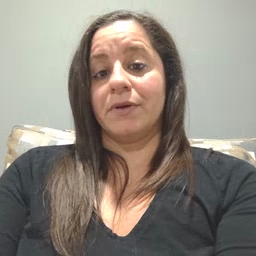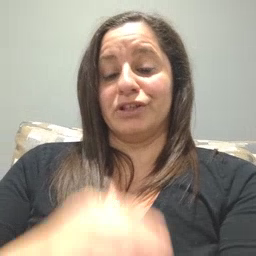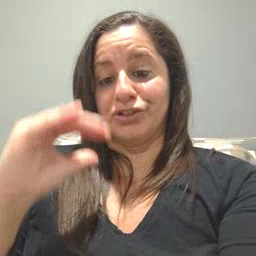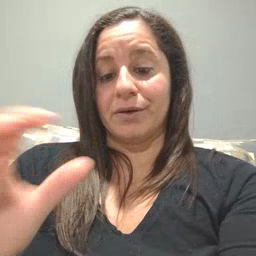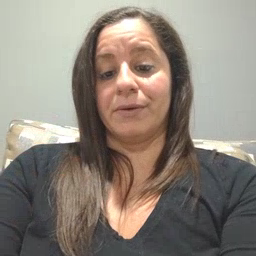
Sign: child